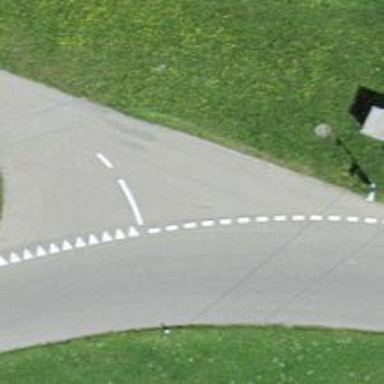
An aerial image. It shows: Road with "give way" sign.